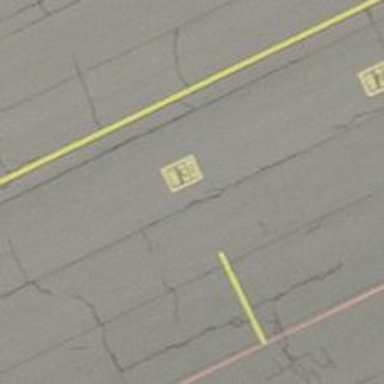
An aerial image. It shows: Airport parking position.